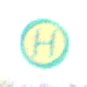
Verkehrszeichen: Haltestelle
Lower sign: ZeitangabenMitBeschraenkungAufWochentage5
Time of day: Midday
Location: Outdoor (Nature)
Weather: PartlyCloudy
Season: NotSpecified
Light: Natural